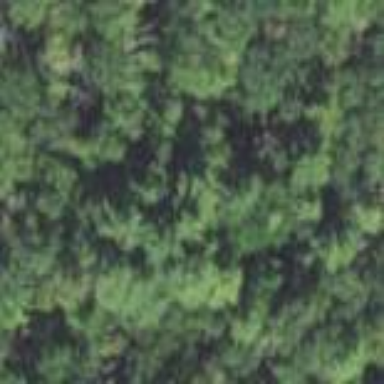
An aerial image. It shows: Woodland consisting mainly of needle-leaved trees.